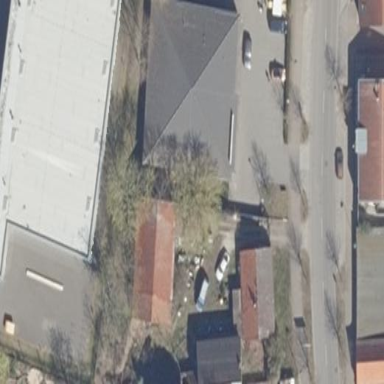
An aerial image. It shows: Commercial building with pyramidal grey roof.